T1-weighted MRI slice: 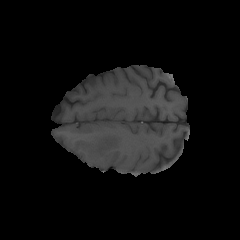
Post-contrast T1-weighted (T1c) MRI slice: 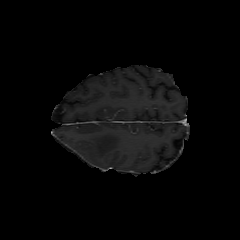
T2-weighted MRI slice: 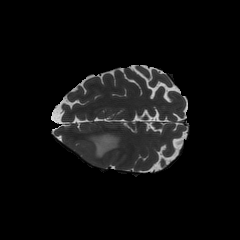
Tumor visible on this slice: yes